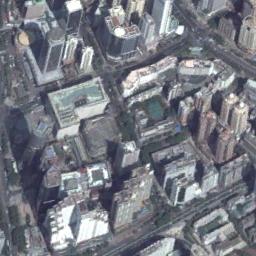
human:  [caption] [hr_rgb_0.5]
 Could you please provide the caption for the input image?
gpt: There are two rows of tall buildings in the picture .

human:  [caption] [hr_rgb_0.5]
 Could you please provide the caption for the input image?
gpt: There are many dense tall buildings and several roads and many trees in a business district .

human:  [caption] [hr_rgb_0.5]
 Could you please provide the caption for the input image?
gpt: A dense commercial area has lots of buildings of different heights and shapes and some roads go through the commercial area .

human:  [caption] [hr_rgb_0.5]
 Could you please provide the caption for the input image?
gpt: The commercial area is consist of many tall buildings .

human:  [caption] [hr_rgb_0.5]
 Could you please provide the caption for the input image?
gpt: There are many buildings on a dense commercial area .